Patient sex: M
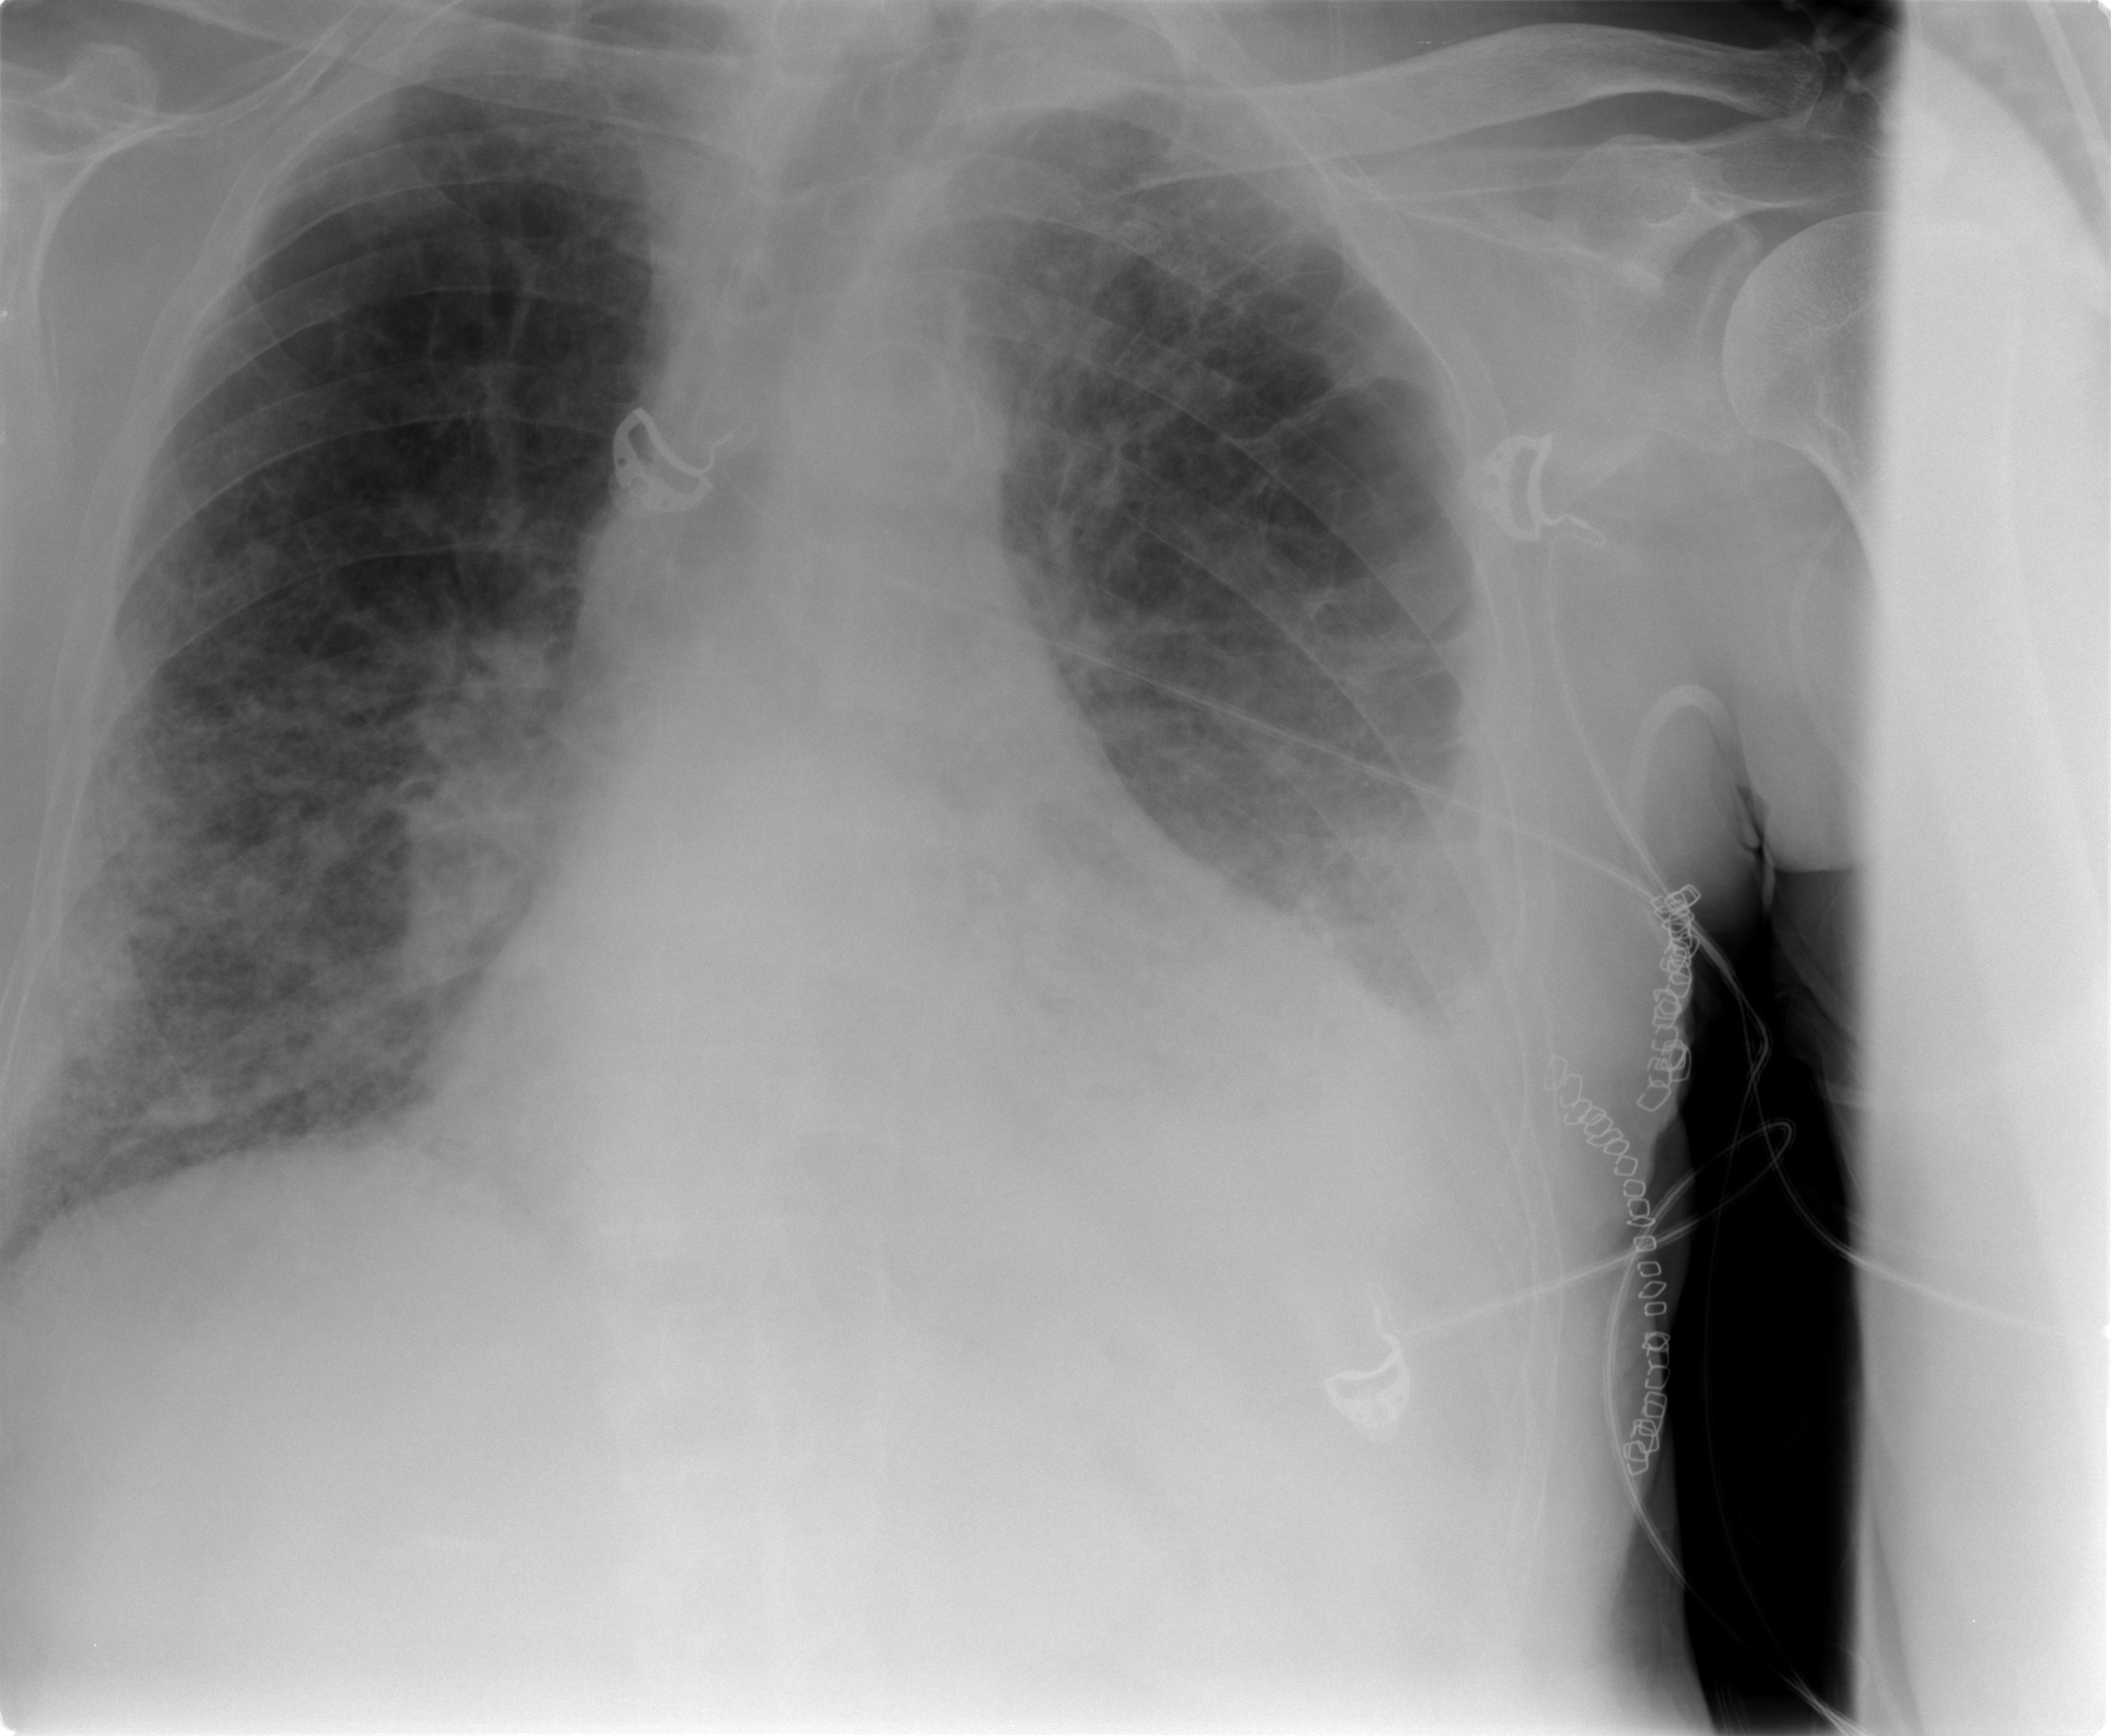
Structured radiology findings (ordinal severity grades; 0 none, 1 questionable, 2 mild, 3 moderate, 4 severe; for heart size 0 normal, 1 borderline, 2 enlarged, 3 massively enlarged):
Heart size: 2
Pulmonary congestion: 2
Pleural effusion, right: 1
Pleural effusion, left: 2
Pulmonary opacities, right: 2
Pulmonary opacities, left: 2
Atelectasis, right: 2
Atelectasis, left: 2